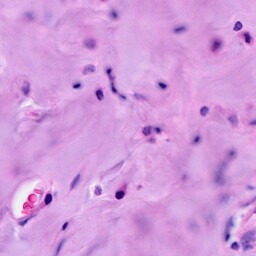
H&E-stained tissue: Breast